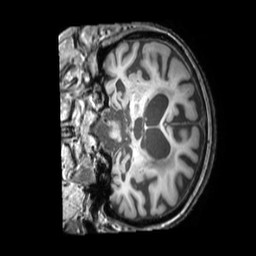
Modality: T1w
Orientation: coronal
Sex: female
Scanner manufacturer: philips
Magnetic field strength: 3 T
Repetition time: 0.009896 s
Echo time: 0.004605 s